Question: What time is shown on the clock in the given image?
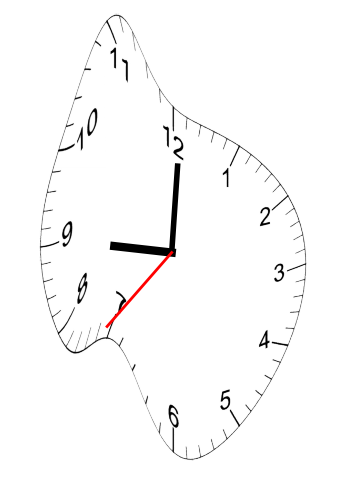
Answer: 09:00:36